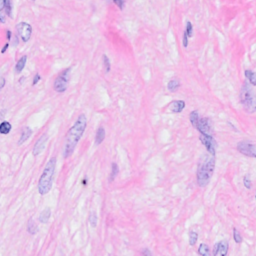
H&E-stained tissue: Breast